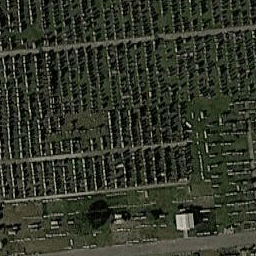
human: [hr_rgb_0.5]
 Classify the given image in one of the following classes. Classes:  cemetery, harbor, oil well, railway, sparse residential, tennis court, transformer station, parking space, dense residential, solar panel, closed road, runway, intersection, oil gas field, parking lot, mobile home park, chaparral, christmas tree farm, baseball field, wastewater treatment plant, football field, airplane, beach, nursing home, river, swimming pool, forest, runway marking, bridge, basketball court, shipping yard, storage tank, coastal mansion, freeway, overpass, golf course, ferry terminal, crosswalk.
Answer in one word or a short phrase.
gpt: cemetery